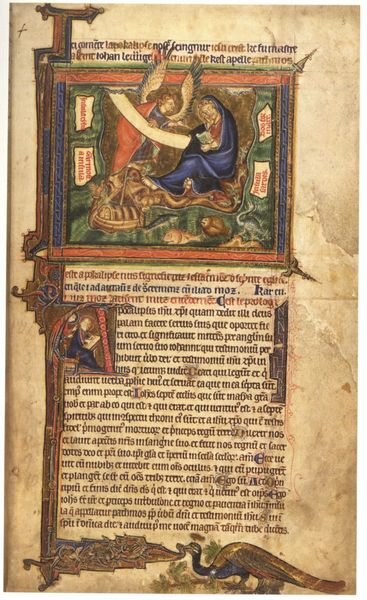
Titel: Abingdon Apokalypse
Institution: London, British Library
Schlagwörter: blau, flügel, umhang, grün, kleid, rot, rahmen, mantel, tücher, engel, schrift, buch, seite, illustration, text, offenbarung, pfau, pergament, maria, handschrift, verkündigung, rahemn, latein, gabriel, grünj, rbuch